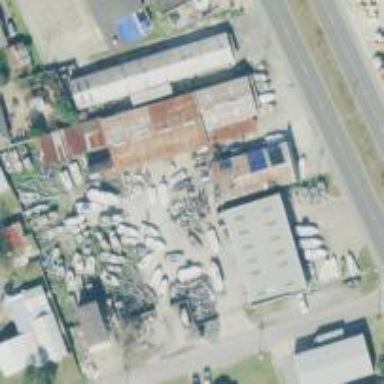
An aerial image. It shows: Industrial area designated for boatyard use.